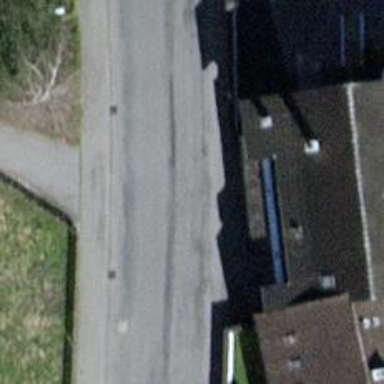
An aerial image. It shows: Residential road with asphalt surface and sidewalk on the left side.